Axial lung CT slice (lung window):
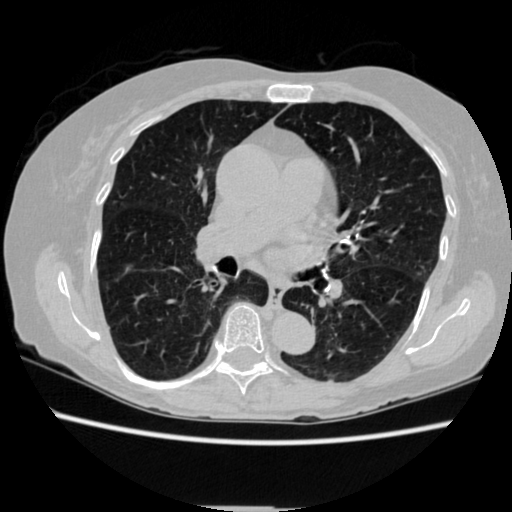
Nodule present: no